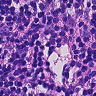
Metastatic tissue present: yes